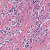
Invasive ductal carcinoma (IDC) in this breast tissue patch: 1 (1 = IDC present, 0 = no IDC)